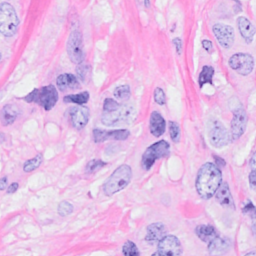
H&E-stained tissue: Breast